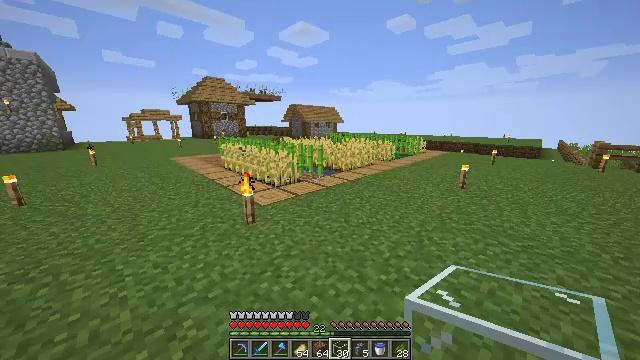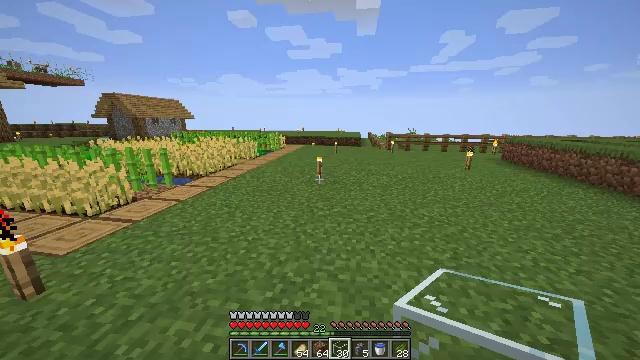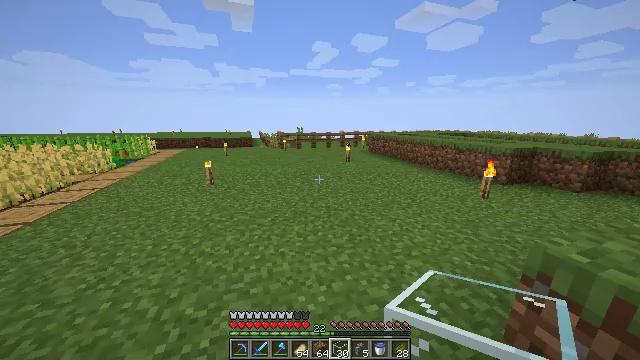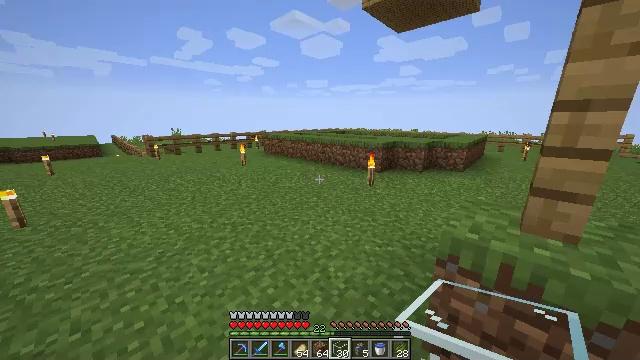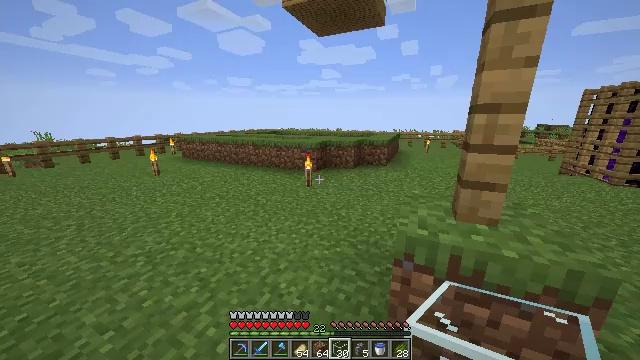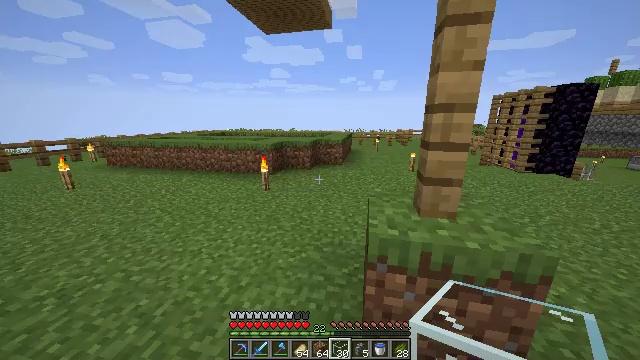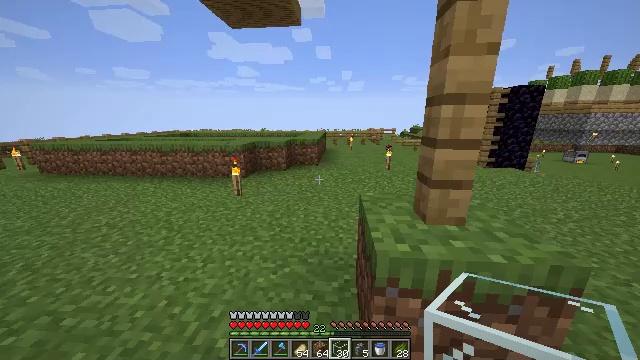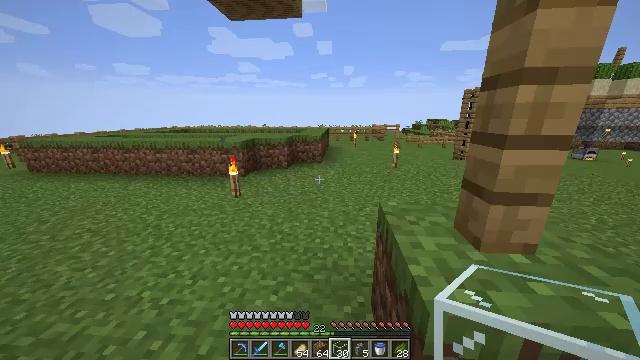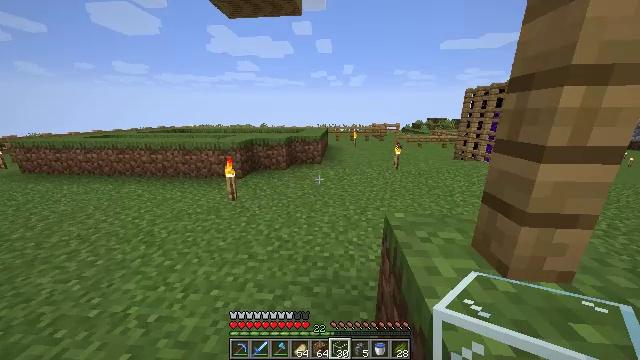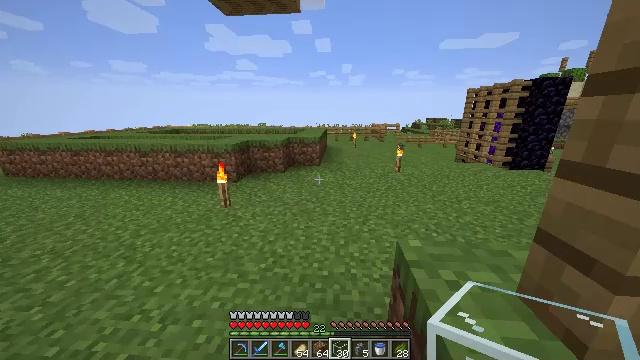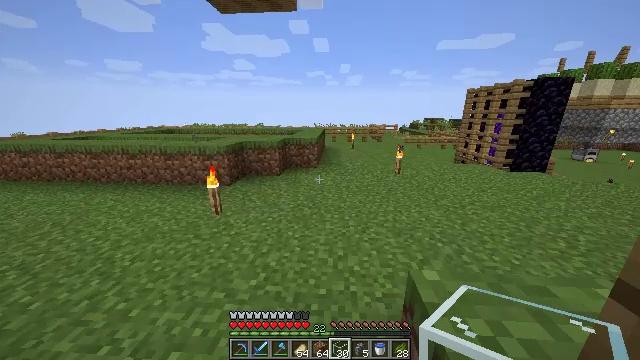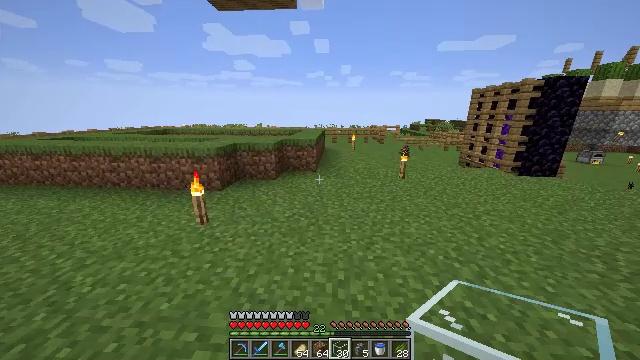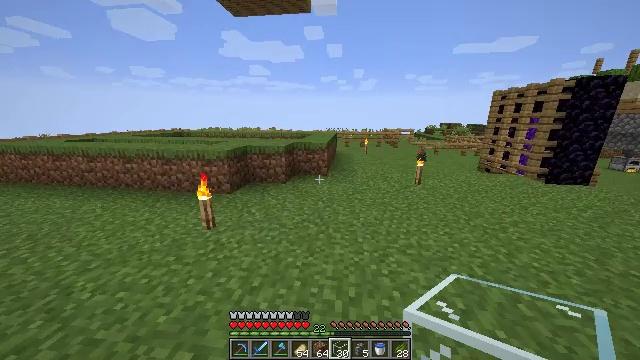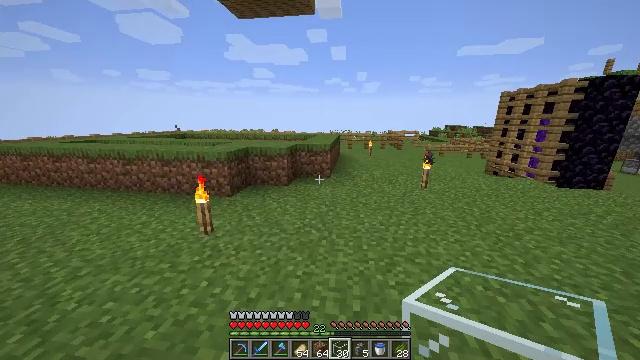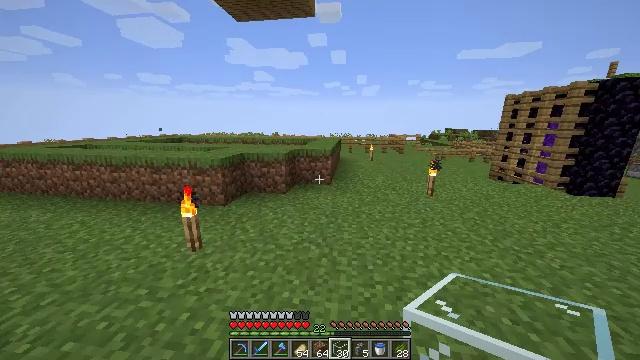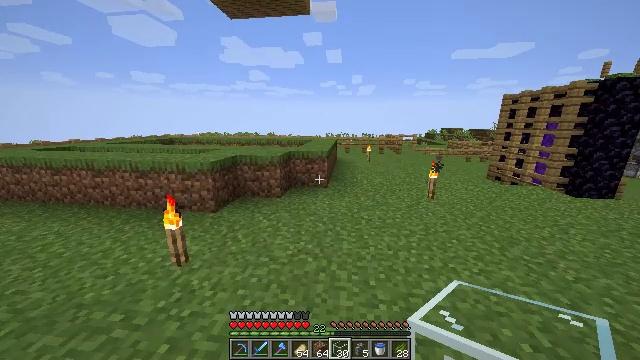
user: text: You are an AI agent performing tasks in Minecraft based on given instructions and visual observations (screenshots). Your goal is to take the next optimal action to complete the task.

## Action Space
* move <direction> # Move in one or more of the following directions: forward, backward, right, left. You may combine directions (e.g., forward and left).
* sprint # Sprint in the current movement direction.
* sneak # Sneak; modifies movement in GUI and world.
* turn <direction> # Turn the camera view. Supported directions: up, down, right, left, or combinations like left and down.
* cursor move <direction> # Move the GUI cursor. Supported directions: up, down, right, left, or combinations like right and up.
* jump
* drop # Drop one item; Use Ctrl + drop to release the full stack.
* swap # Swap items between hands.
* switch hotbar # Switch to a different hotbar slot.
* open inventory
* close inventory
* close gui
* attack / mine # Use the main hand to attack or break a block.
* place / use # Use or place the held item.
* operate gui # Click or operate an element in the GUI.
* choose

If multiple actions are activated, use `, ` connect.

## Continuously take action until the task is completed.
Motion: motion action
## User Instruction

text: Open your crafting interface to make an emerald.
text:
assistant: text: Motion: move forward, turn right
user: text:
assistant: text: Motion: move forward, turn right
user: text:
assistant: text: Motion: move forward, sprint, turn right
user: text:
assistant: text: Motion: move forward, sprint, turn right
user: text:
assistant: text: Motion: move forward, sprint, turn right
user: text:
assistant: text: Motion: move forward, sprint, turn right
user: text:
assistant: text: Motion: move forward, sprint
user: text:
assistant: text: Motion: move forward
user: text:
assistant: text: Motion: move forward
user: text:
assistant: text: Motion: move forward
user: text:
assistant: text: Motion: move forward, sprint
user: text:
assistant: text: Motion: move forward, sprint, turn left
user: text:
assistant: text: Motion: move forward, sprint
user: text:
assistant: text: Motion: move forward, sprint, turn up
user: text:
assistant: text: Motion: move forward, turn right
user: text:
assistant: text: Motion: move forward, turn right
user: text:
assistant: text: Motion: move forward, turn right
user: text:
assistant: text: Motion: move forward, turn right
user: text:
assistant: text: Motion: move forward, turn right
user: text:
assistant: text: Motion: move forward
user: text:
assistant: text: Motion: move forward and move right
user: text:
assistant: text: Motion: move forward and move right
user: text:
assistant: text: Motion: move forward and move right, turn left
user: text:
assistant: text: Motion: move forward and move right, sprint, turn left
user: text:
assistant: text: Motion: move forward and move right, sprint, turn left and down
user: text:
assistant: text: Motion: move forward and move right, sprint, turn left
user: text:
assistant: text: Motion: move forward and move right, sprint, turn left
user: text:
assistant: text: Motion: move forward and move right, sprint, turn left
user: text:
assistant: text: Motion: move forward and move right, sprint, turn left
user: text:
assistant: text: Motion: move forward, turn left